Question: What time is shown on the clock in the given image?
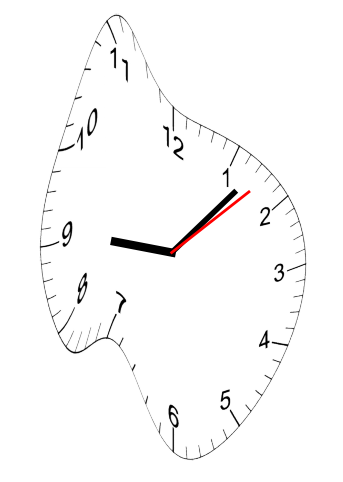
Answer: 09:07:08